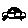
Label: car